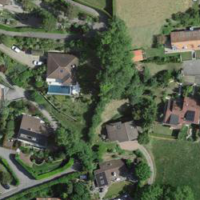
EUNIS habitat code: 55
Species observed at this site:
Lysimachia punctata